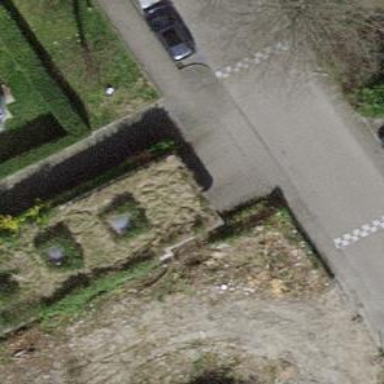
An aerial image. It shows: Driveway tunnel.